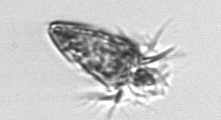
Label: Strombidium_tintinnodes